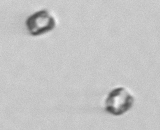
Label: Thalassiosira_sp_aff_mala